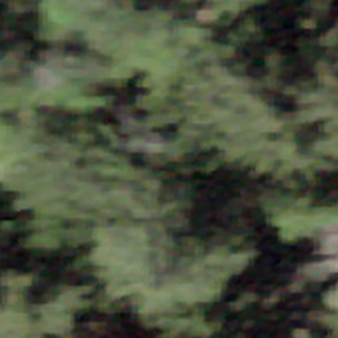
Label: other